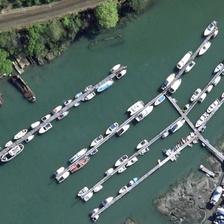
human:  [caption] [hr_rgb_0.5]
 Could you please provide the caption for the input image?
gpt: many boats are orderly in a port near some green trees .

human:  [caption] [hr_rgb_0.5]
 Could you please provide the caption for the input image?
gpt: the harbour is surrounded by a lot of houses .

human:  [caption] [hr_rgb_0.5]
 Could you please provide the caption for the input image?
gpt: many boats are orderly in a port near some green trees .

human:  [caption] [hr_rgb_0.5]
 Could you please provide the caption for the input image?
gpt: many ships are in the harbour, outside which is the sand .

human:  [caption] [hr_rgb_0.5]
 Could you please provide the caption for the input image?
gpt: the harbour is surrounded by a lot of houses .